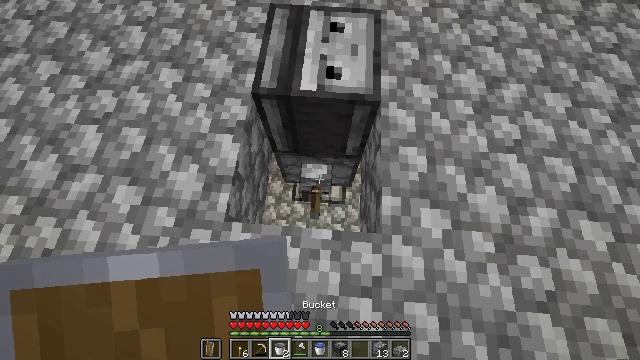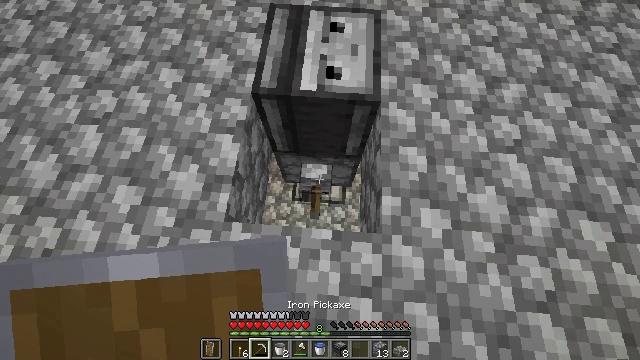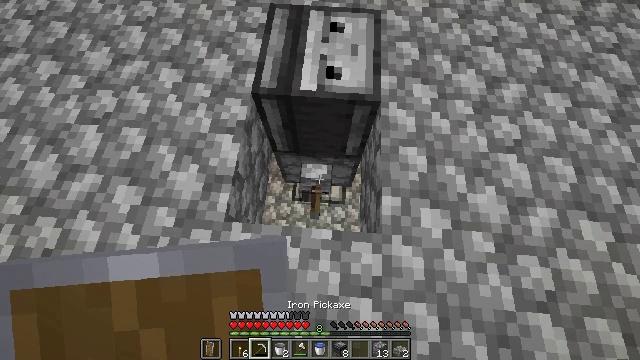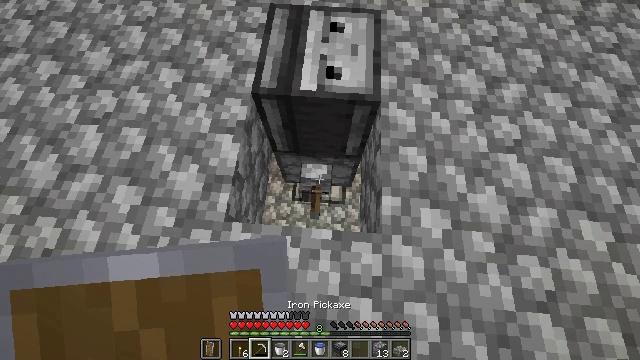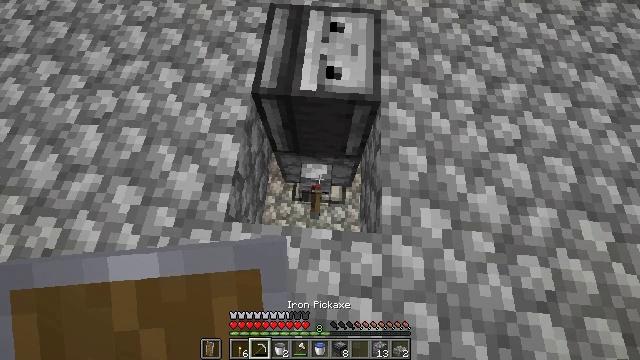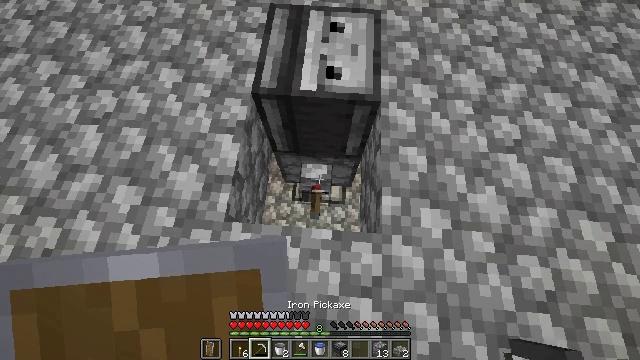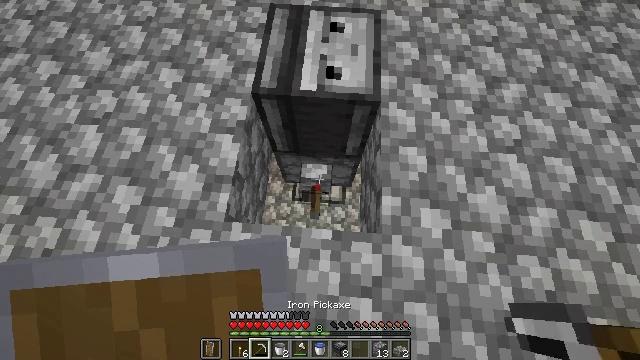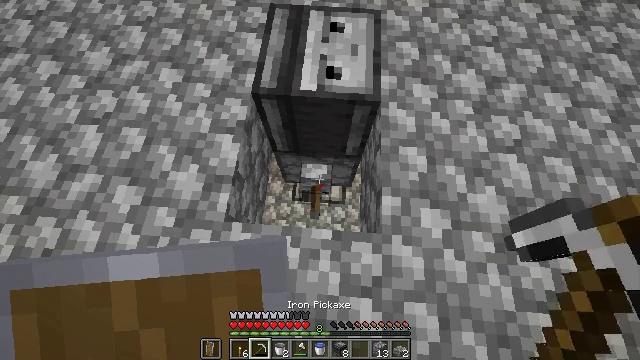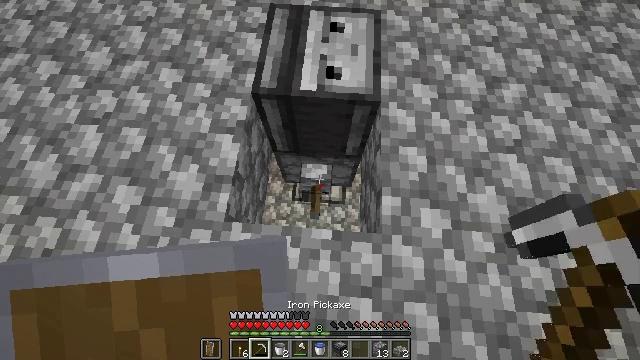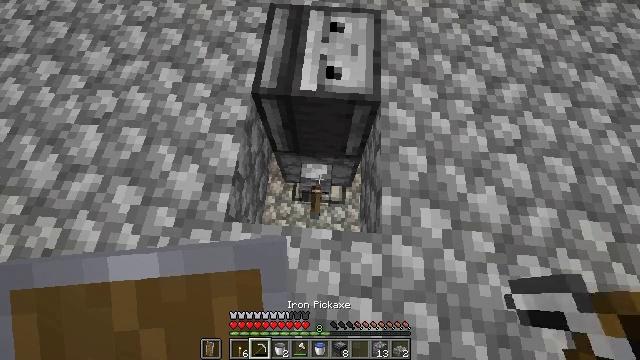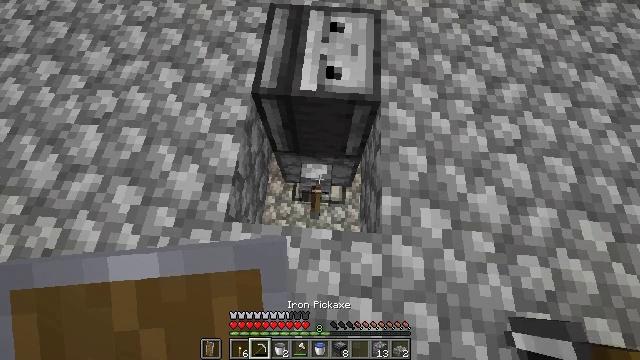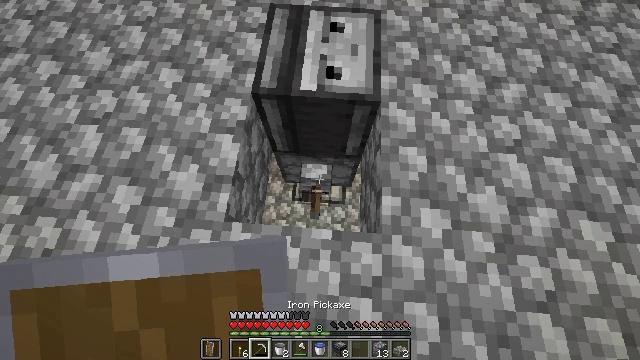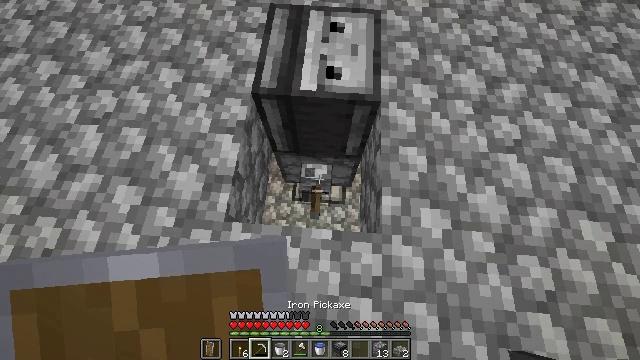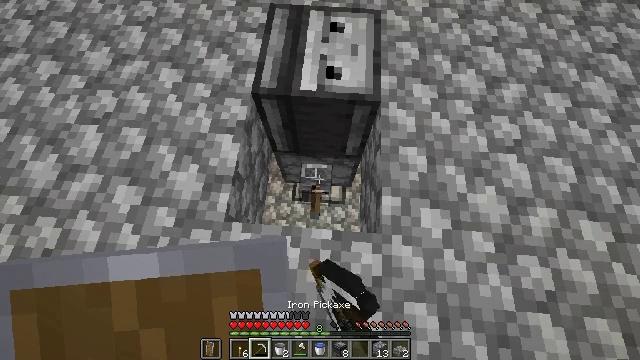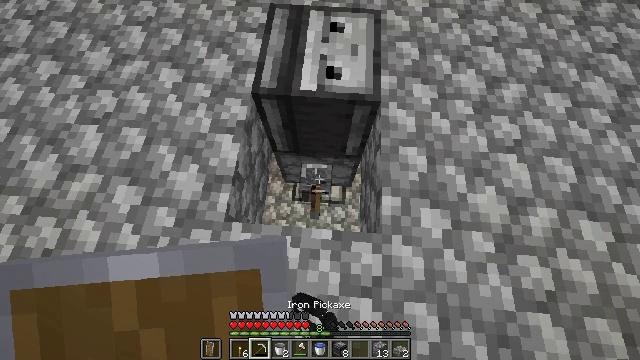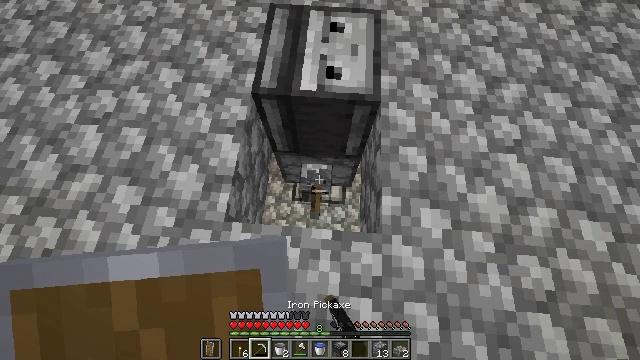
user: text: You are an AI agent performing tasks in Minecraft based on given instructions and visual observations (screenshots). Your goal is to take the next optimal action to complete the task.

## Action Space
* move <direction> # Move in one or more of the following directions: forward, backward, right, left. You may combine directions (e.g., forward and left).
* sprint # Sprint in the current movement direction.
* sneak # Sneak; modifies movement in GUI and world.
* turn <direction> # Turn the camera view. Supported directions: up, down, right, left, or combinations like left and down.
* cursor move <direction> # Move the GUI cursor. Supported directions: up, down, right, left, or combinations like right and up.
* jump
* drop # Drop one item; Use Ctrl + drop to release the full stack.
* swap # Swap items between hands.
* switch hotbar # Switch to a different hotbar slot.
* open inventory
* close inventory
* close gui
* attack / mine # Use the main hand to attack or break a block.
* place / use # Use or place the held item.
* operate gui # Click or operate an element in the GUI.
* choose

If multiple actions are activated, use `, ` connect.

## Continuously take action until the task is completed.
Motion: motion action
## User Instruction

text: Retrieve the lever from the wall.
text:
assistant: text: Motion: no_op
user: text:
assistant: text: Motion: no_op
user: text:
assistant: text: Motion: no_op
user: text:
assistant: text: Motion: no_op
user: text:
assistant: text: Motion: no_op
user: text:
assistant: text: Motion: no_op
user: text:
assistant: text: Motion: no_op
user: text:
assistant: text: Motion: no_op
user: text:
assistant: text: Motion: no_op
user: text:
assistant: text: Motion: no_op
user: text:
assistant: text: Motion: no_op
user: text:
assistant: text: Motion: attack / mine
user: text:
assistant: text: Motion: attack / mine
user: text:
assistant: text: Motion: attack / mine
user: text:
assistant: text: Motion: attack / mine
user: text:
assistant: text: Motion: attack / mine
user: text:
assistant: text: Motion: attack / mine
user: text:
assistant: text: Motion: attack / mine
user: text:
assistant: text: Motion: attack / mine
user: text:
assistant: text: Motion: attack / mine
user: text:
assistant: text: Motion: attack / mine
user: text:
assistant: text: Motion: attack / mine
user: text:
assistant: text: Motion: attack / mine
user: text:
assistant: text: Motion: attack / mine
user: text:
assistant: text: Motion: attack / mine
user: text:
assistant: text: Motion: attack / mine
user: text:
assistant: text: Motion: attack / mine
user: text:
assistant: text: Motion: attack / mine
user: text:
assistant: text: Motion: attack / mine
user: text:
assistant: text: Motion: no_op